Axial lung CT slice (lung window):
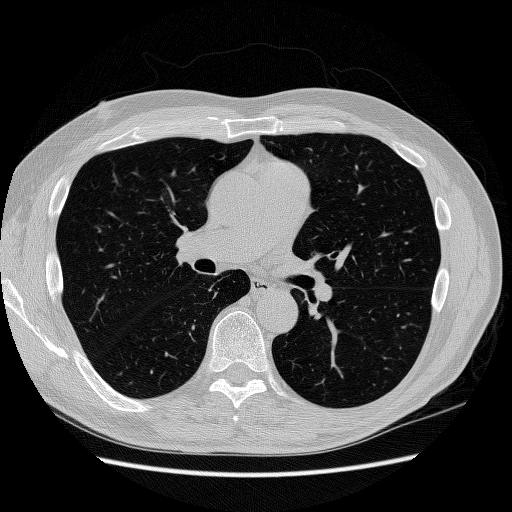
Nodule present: no